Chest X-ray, AP view. Patient: 72 years old, sex M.
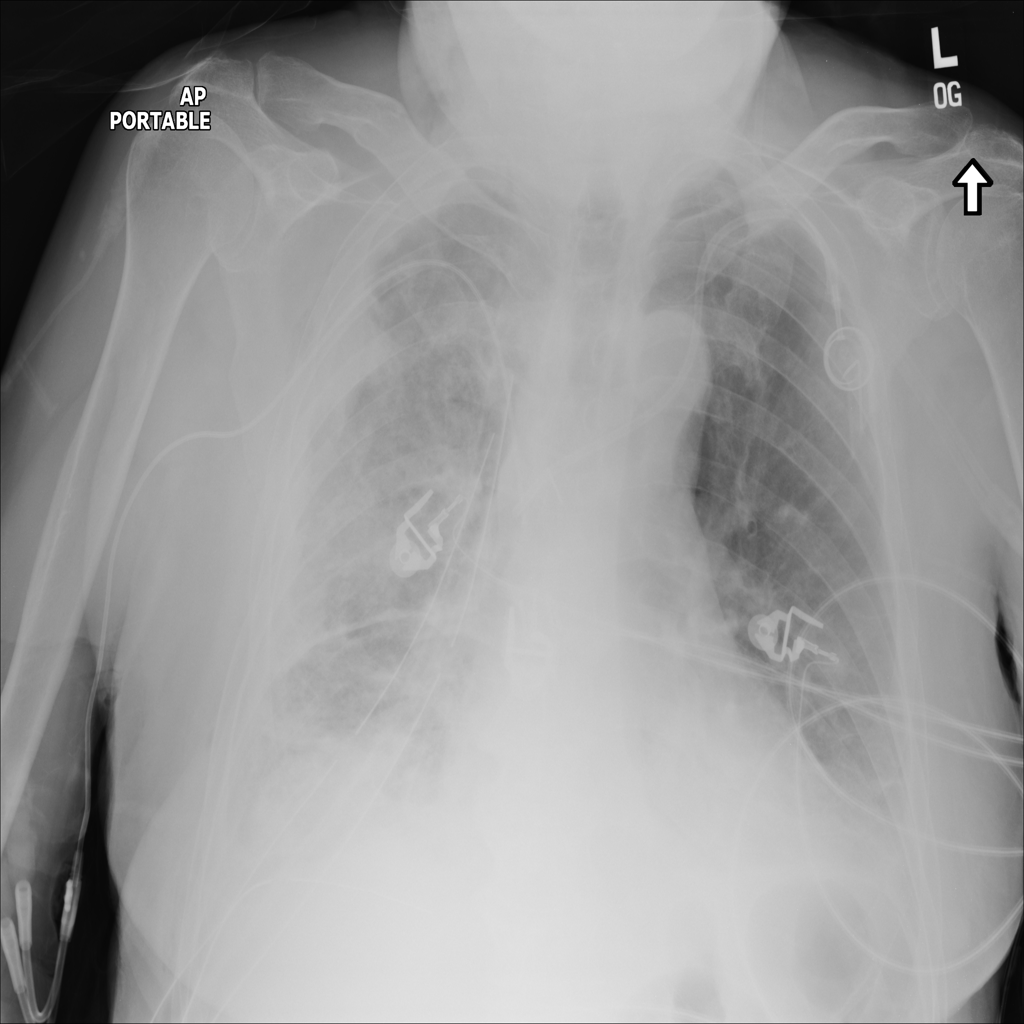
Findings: Infiltration, Pleural_Thickening